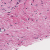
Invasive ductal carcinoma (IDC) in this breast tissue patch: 0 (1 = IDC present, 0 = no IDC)